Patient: sex M, age 32
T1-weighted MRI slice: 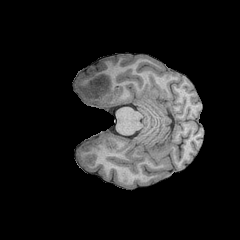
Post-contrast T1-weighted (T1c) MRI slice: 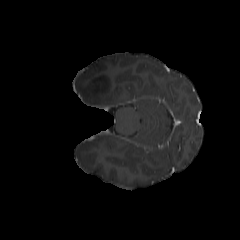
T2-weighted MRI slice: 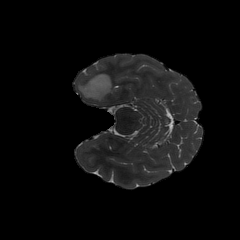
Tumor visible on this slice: yes
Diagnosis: Astrocytoma, IDH-mutant
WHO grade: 2